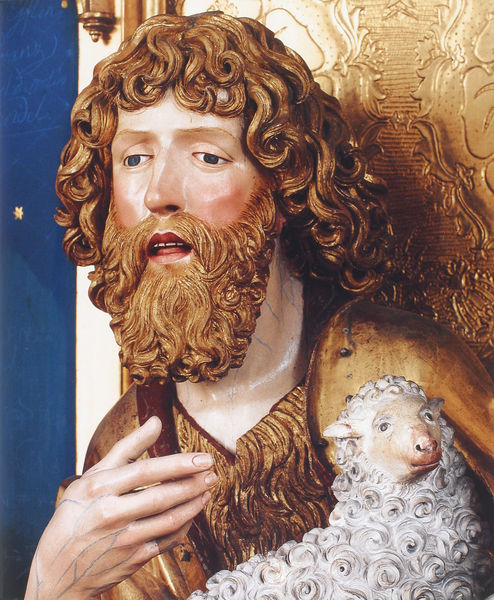
Titel: Blaubeuren, Hochaltar der ehemaligen Abteikirche St. Johannes der Täufer
Künstler: Gregor Erhart
Standort: Blaubeuren, Klosterkirche (EU - D - BW); Herstellungsort: Ulm (EU - D - BW)
Schlagwörter: hand, kopf, finger, holz, mund, tier, bart, gesicht, johannes, täufer, vollbart, kirche, gold, blaue augen, gotik, locke, locken, skulptur, fell, lamm, schaf, vergoldet, stern, schielen, schnitzerei, zähne, zunge, mittelalter, adern, religiös, heilig, hirte, holzfigur, goldgrund, rote lippen, schnitzfigur, farbfassung, blaues blut, blaue adern, dunkel rot